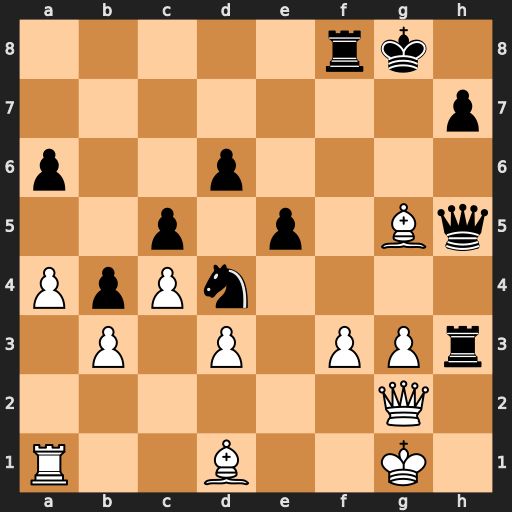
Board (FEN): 5rk1/7p/p2p4/2p1p1Bq/PpPn4/1P1P1PPr/6Q1/R2B2K1
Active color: w
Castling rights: -
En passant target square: -
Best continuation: f4 exf4 Bxh5